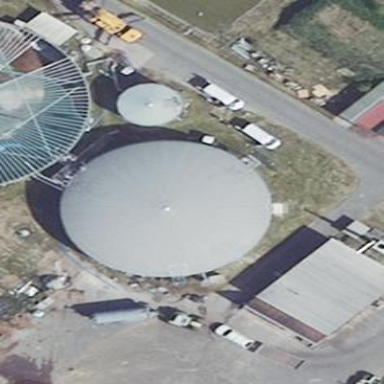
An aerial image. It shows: Building identified as silo.